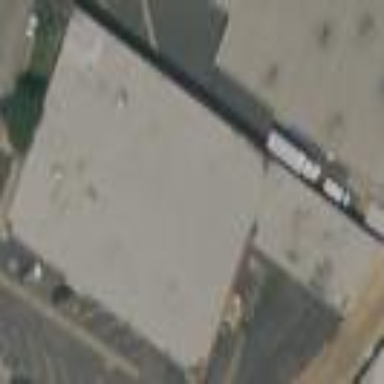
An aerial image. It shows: Warehouse building.